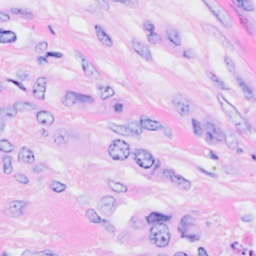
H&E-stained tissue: Breast